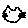
Label: cat